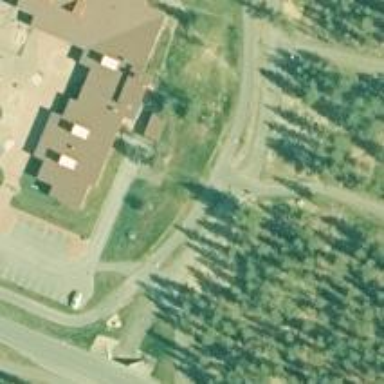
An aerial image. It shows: School building.